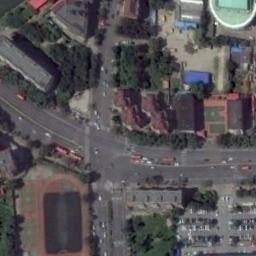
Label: intersection